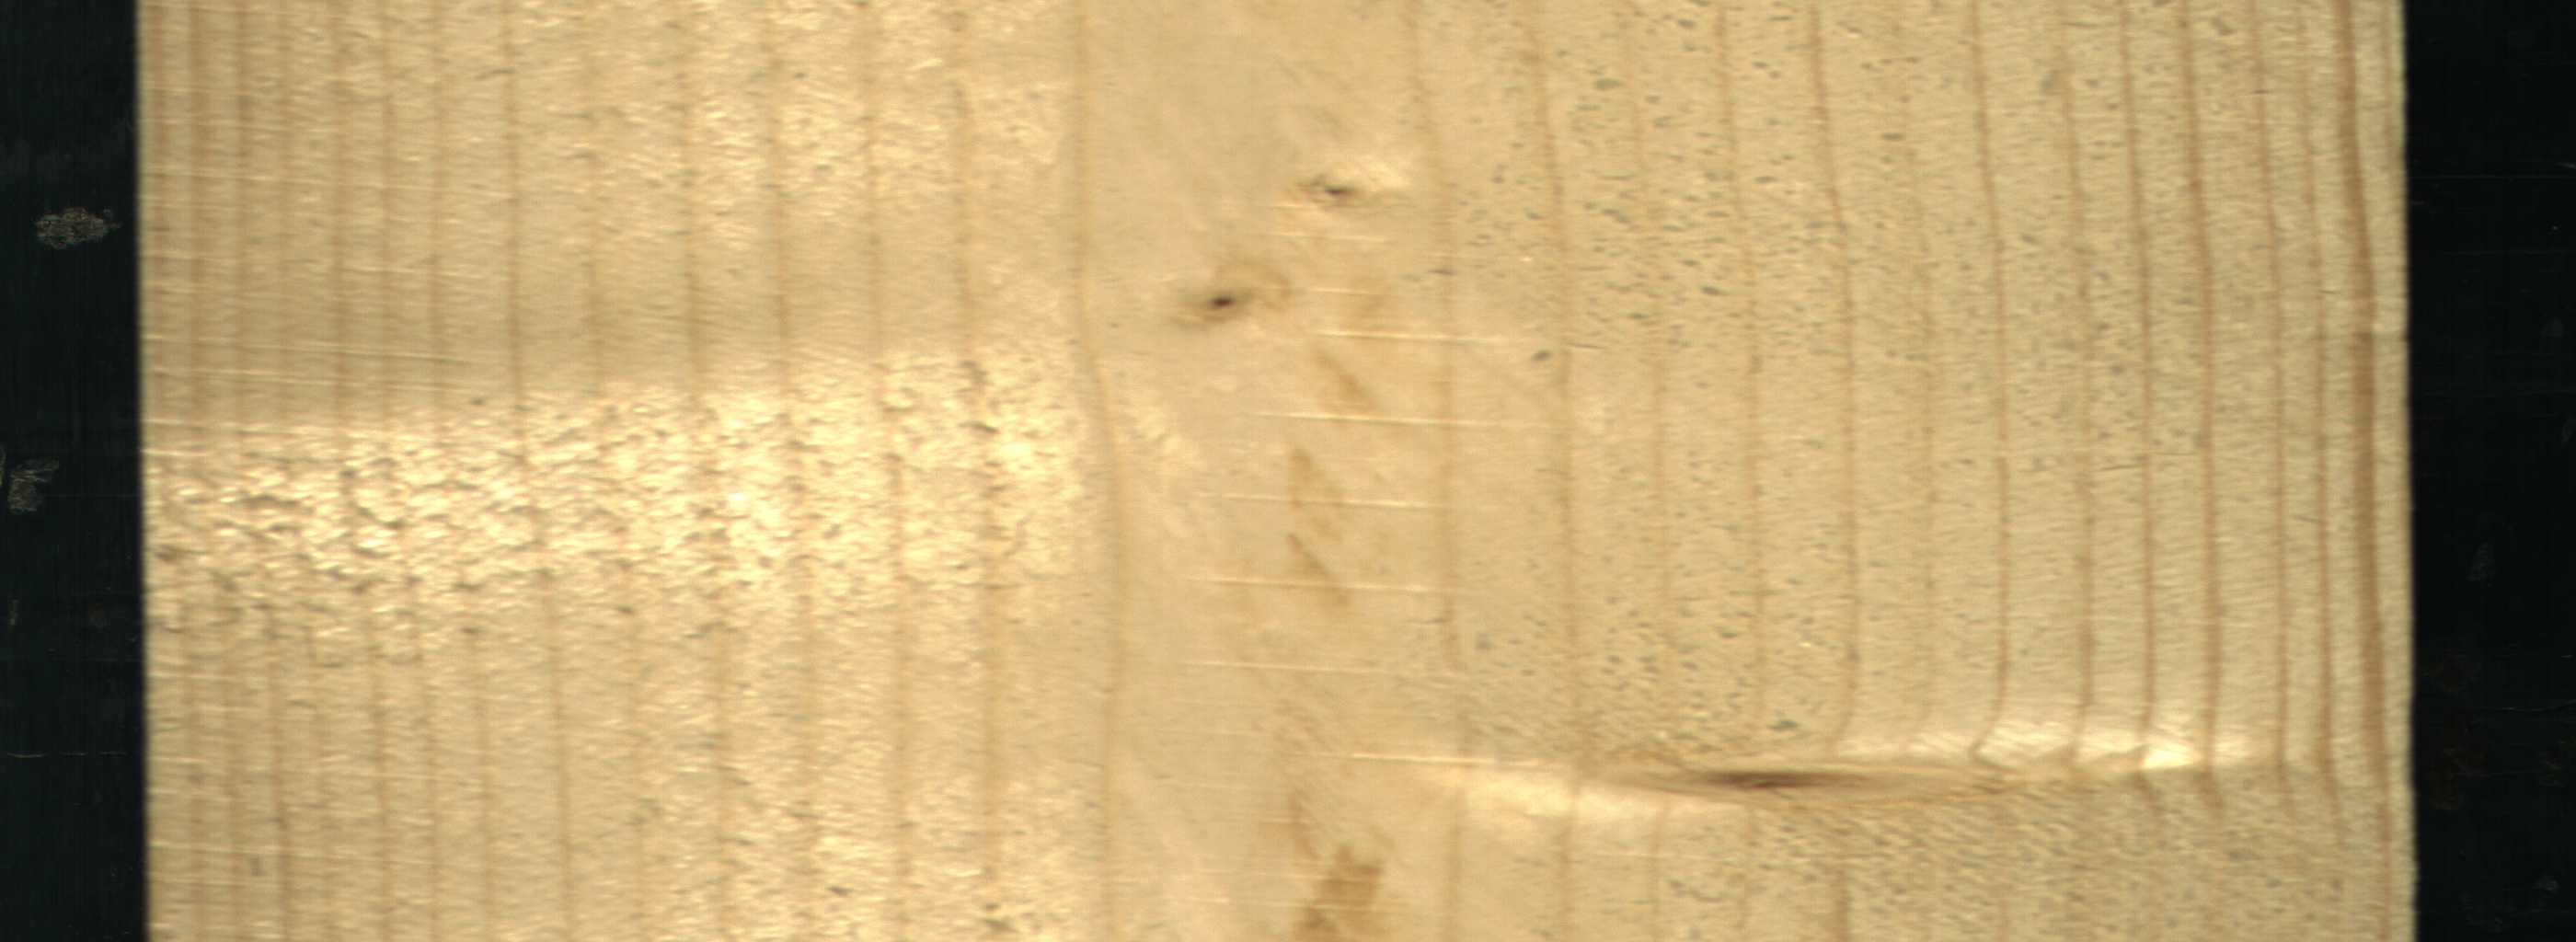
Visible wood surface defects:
Live_Knot
Live_Knot
Live_Knot